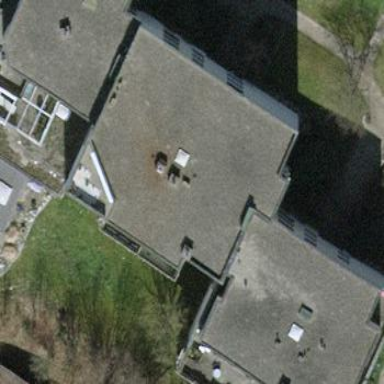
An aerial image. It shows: Modern apartment building with flat roof design.